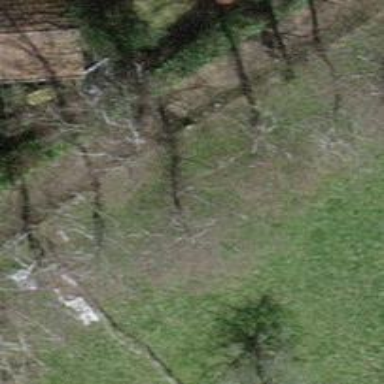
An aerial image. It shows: Single tag "natural: tree."